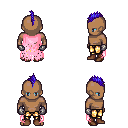
a pixel art fantasy rpg character, male body template, human, dark skin, pink tattered cape, gold greaves, blue mohawk hairstyle, metal gloves, brown shoes, four views (front, back, left, right), 2x2 character sprite sheet, small pixel art, hard edges, no anti-aliasing